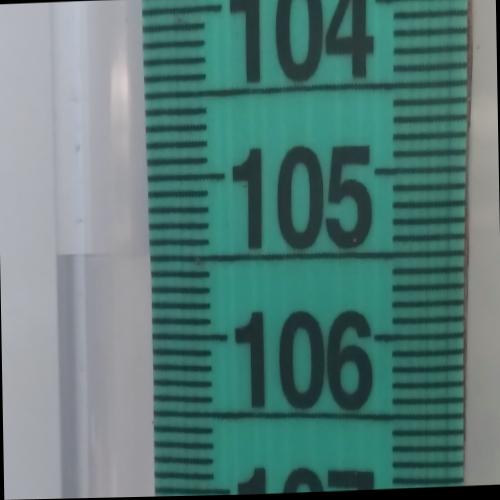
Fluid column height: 105.5 cm